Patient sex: M
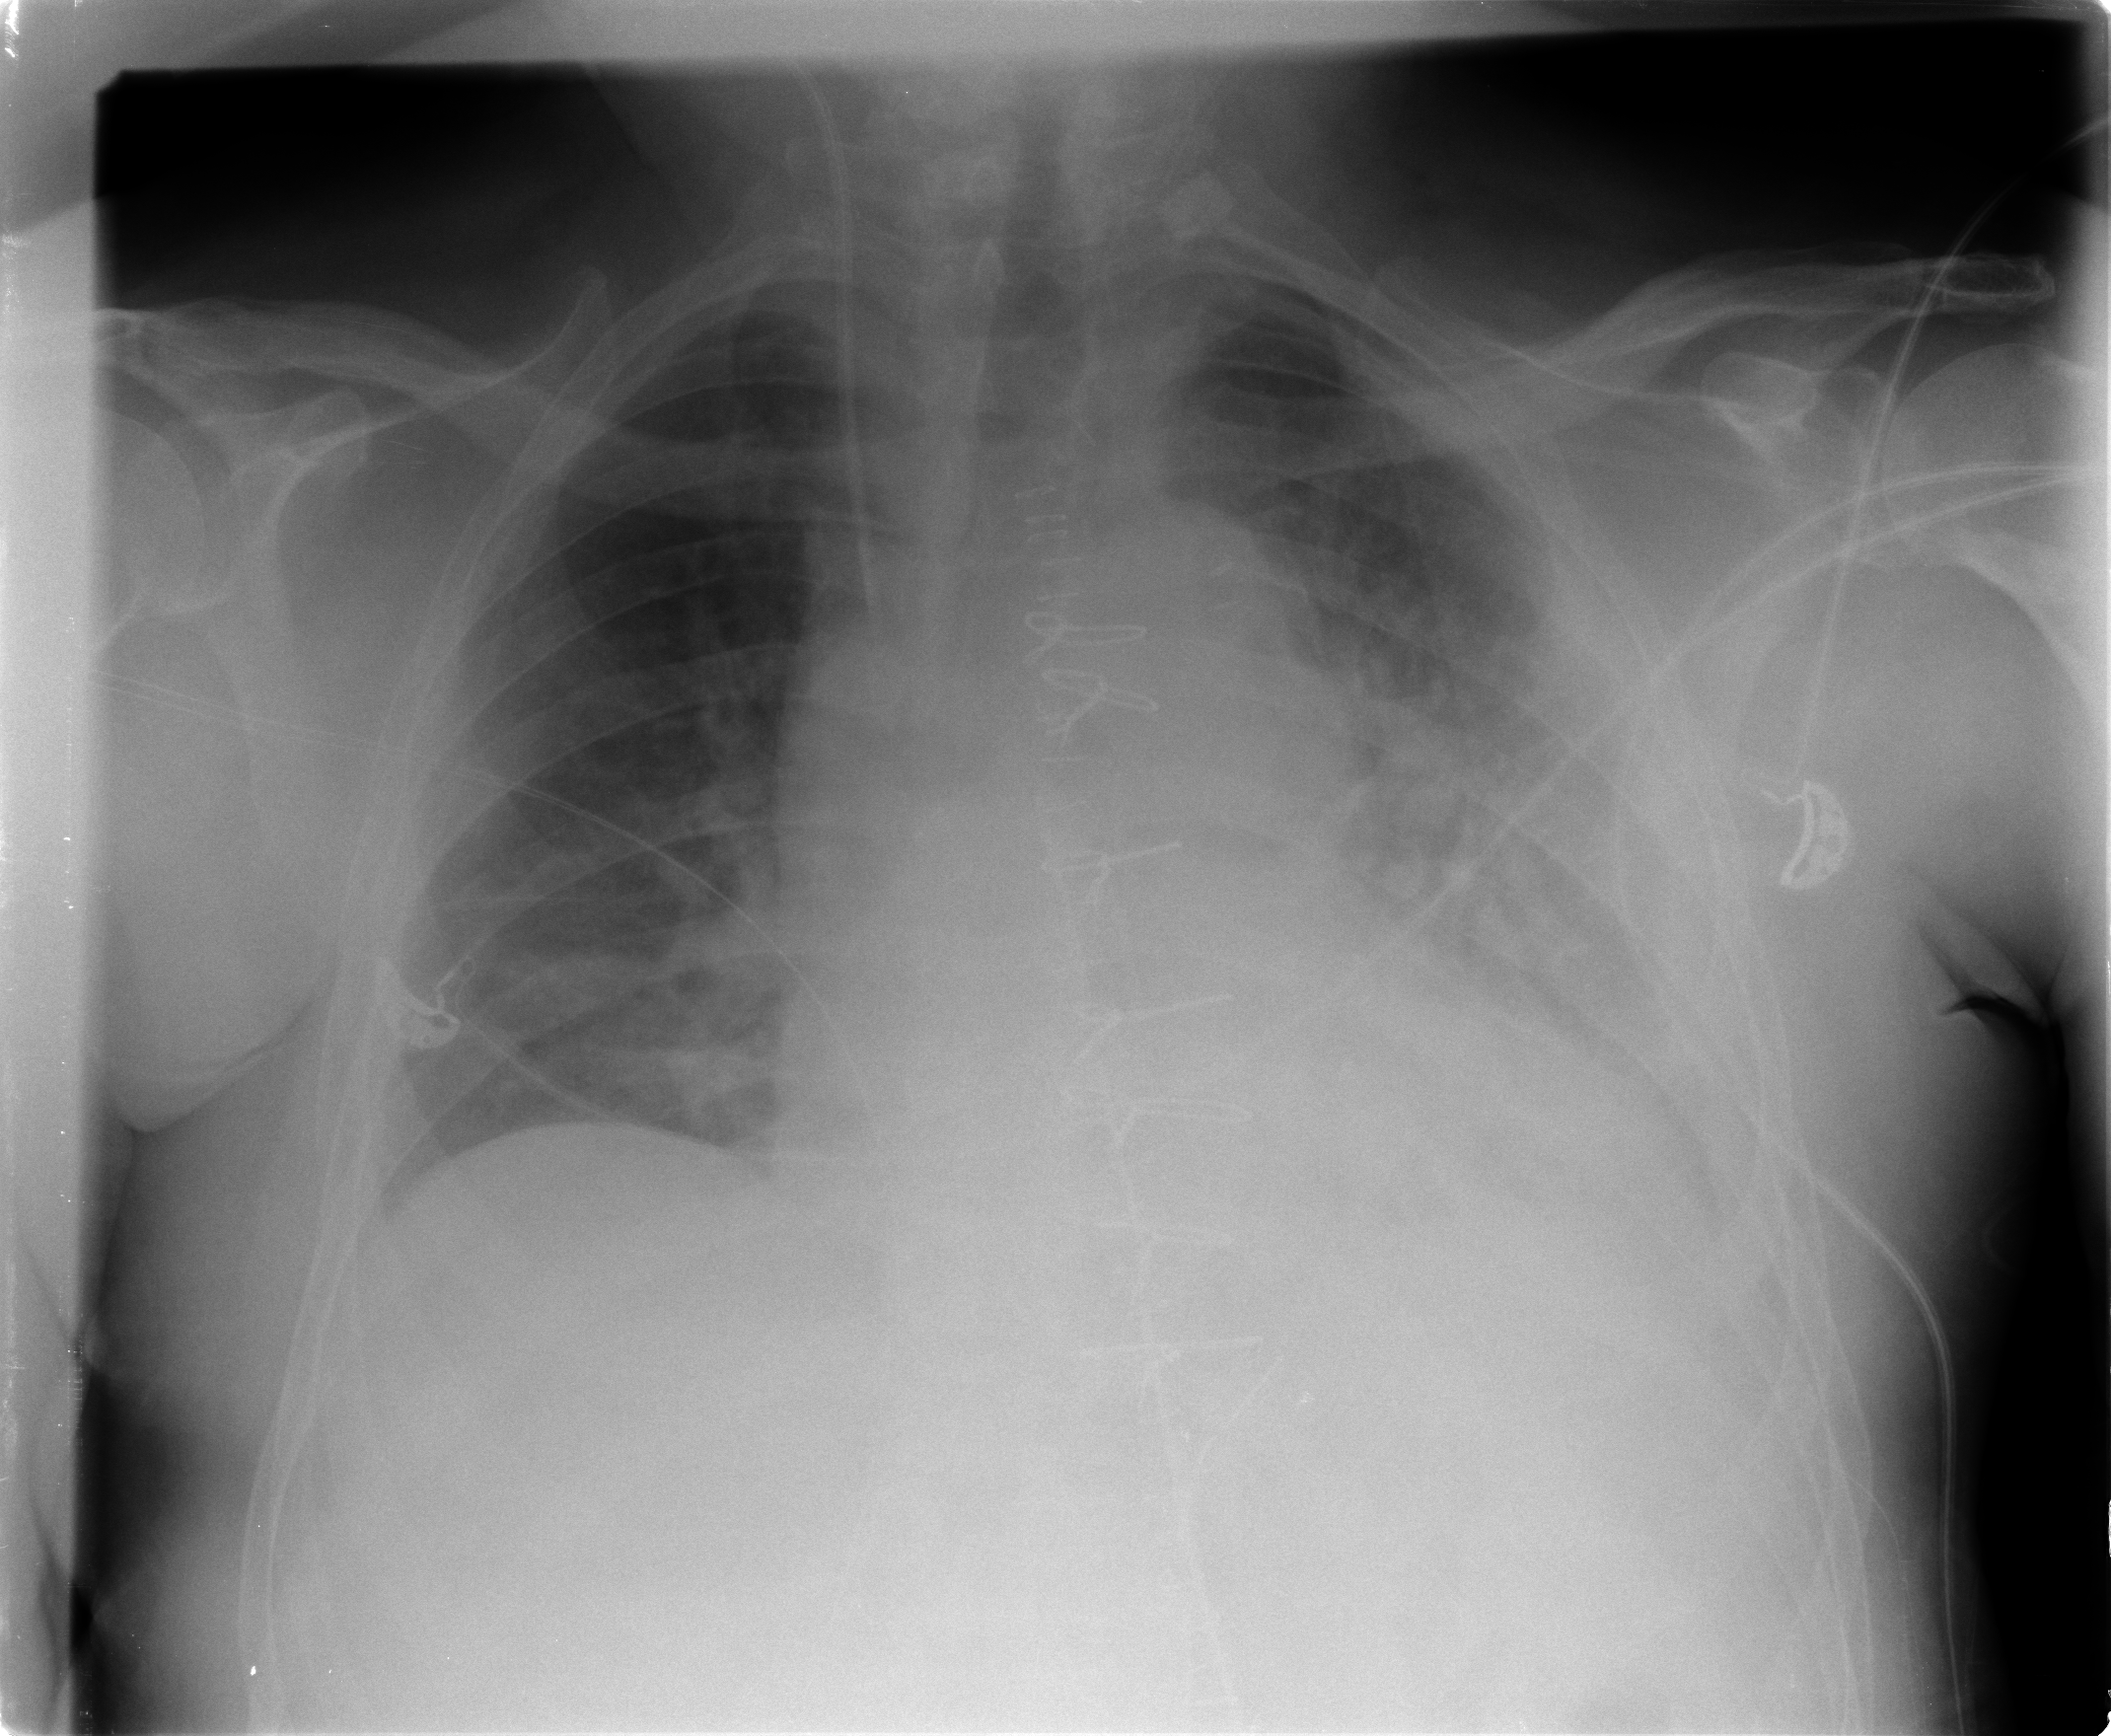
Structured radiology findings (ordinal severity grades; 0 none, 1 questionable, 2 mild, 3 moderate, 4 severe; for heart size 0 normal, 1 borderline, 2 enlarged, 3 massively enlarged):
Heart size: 2
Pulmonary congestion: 1
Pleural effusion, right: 0
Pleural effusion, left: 3
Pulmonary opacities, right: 1
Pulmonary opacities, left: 2
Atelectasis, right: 2
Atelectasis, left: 2